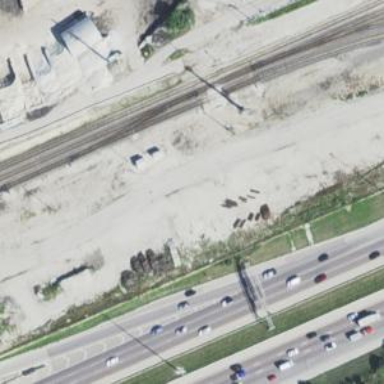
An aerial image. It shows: Junction on the railway.